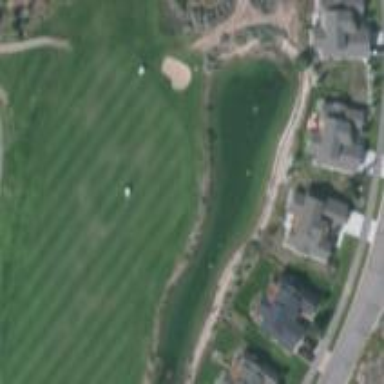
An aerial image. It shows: Golf fairway in the image.